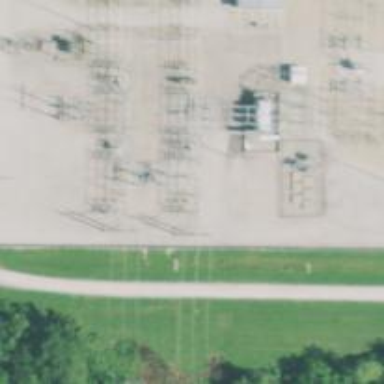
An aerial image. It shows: Switch for power supply.